Question: I build a project, which works absolutely fine when I execute inside Qt. But when I execute it using .exe file in release folder of the project, it gives me junk of errors.
This is the screenshot of the error:

I already added all DLLs in the folder and plugin folder.
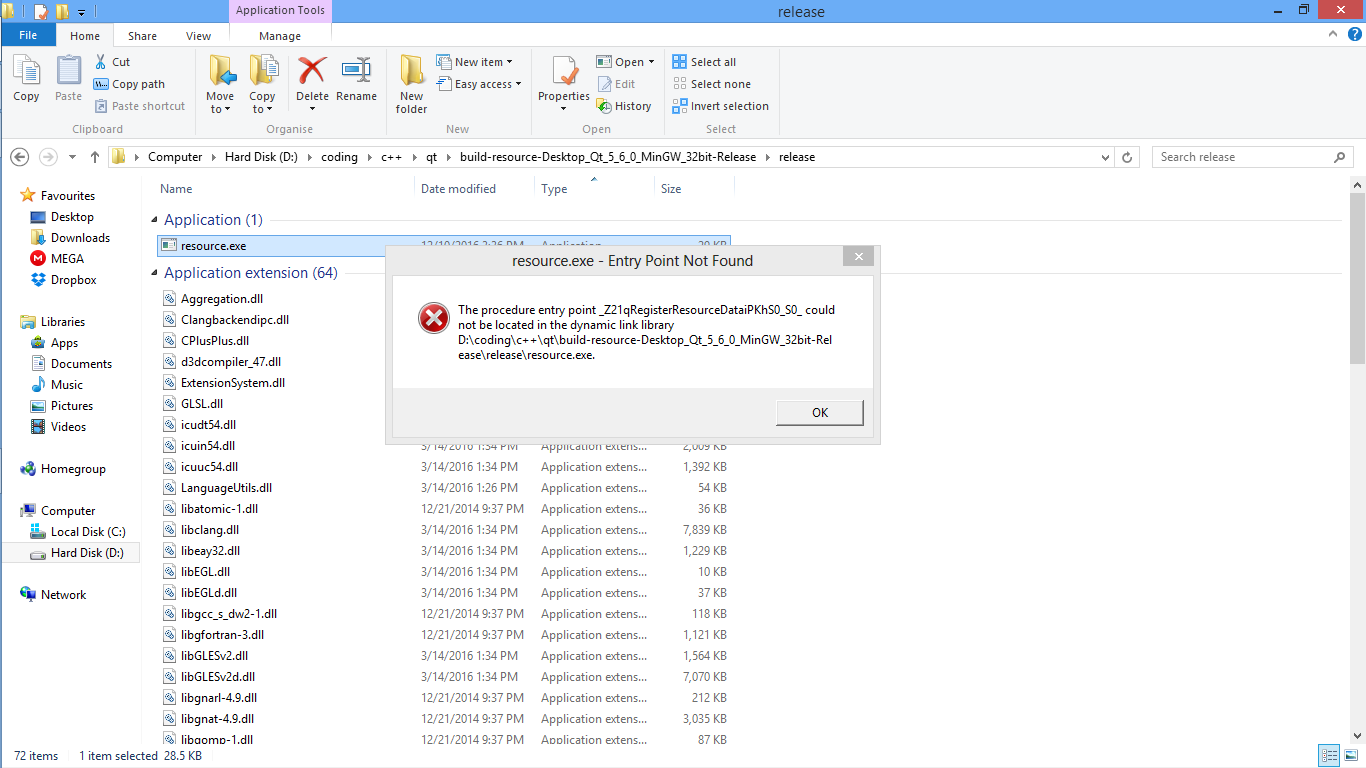
Answer: The Qt Creator adds required PATH environments to your session, PATH variable is used for finding dll and executable files, the problem is Qt Creator only modifies the environment variables for session it owns not globaly.
You can see Qt Creator's own environment variables in run settings tab :
<URL>
find PATH environment variable and make sure all comma (;) separated paths are in system PATH environment variable, or you can replace PATH variable generated by Qt with system PATH environment variable.